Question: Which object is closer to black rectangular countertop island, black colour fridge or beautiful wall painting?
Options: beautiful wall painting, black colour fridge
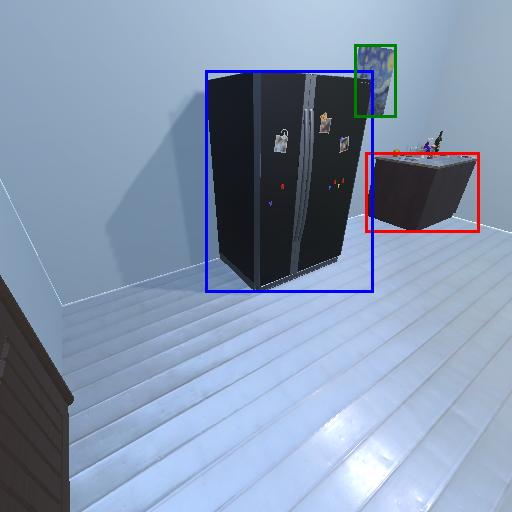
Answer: beautiful wall painting